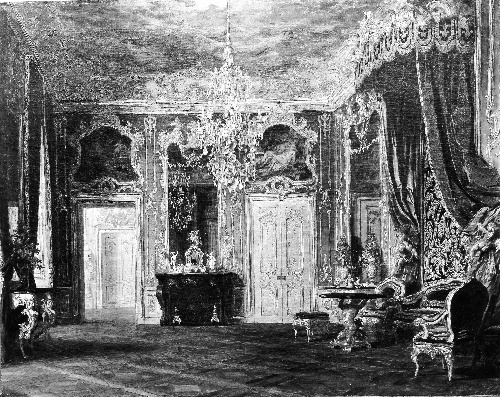
Title: Project for a Room for King Ludwig II (1854–1886) of Bavaria
Artist: Gyula Benczúr
Artist bio: Hungarian, Nyíregyháza 1844–1920 Dolány
Object type: Painting
Classification: Paintings
Medium: Oil on canvas
Dimensions: 30 3/4 x 39 1/2 in. (78.1 x 100.3 cm)
Department: European Paintings
Credit line: Gift of Frederick Loeser, 1890
Accession year: 1890
Repository: Metropolitan Museum of Art, New York, NY
Tags: Interiors|Tables|Chairs